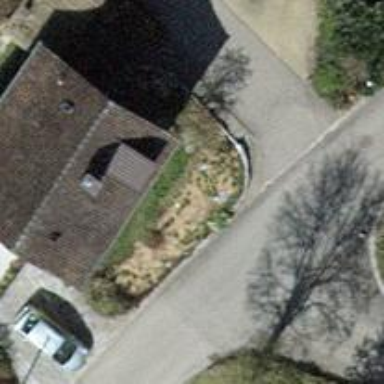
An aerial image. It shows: Residential road with asphalt surface and no sidewalk.